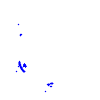
Particle: proton